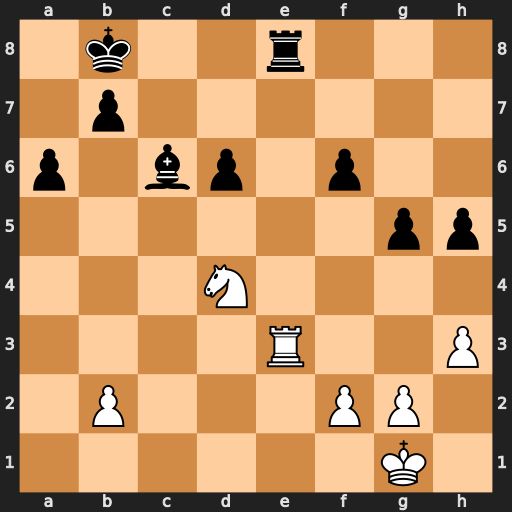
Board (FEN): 1k2r3/1p6/p1bp1p2/6pp/3N4/4R2P/1P3PP1/6K1
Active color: w
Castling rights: -
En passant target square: -
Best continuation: Nxc6+ Kc7 Rxe8